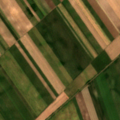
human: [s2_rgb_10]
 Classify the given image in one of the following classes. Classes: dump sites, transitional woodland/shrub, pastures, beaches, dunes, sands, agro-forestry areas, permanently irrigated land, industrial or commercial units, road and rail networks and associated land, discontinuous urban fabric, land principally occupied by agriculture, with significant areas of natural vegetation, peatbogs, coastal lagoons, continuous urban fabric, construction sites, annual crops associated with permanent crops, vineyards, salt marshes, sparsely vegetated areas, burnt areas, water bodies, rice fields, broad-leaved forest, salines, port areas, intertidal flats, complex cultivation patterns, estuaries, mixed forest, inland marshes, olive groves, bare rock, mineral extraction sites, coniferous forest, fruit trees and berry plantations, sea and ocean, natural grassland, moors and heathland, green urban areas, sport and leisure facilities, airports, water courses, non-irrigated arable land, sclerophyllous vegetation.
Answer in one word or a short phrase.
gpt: non-irrigated arable land